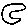
Label: moon